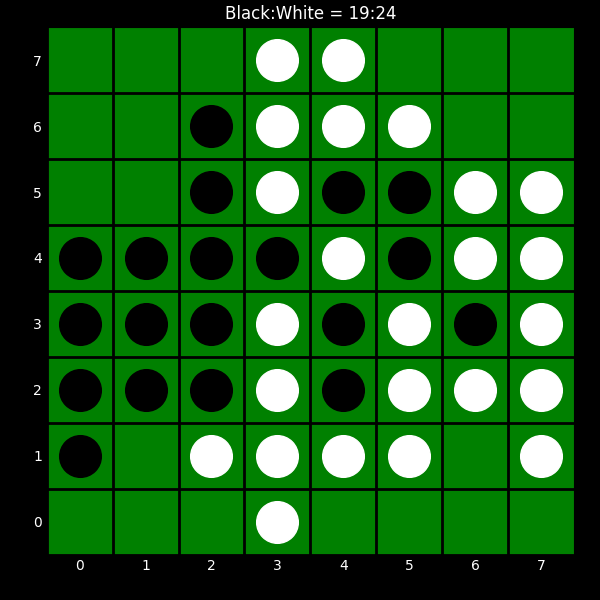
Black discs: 19
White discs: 24